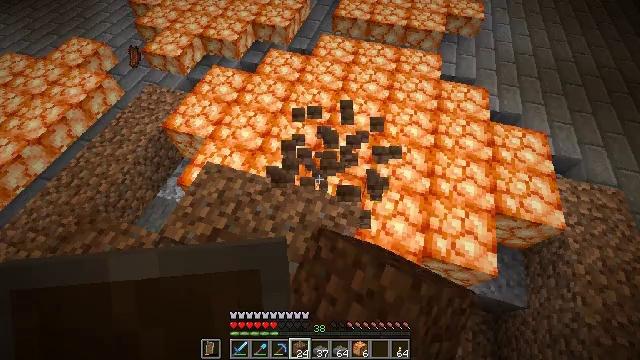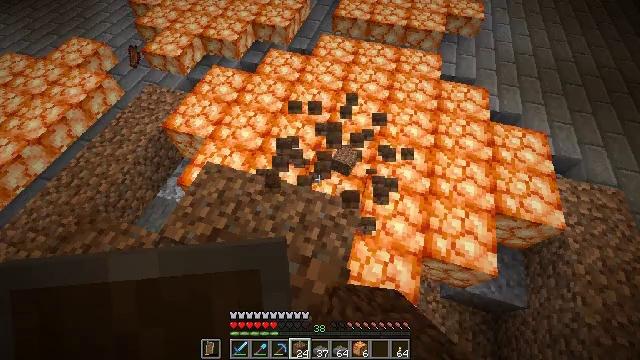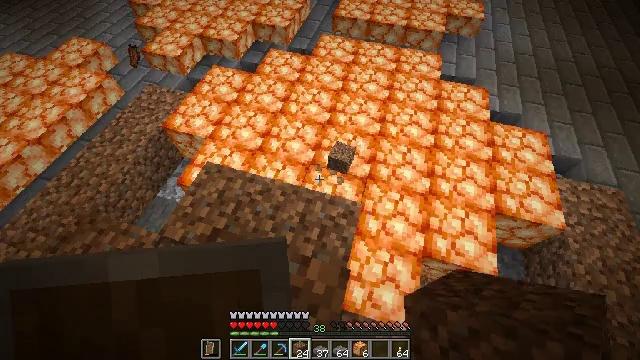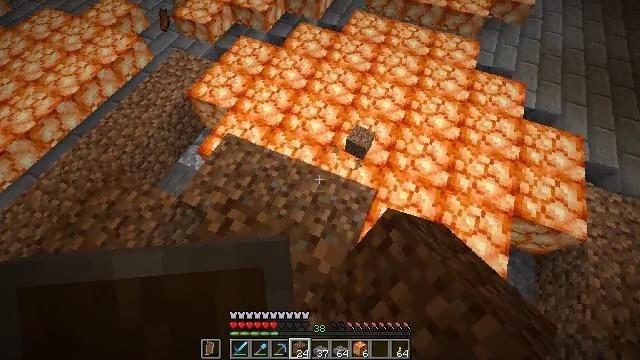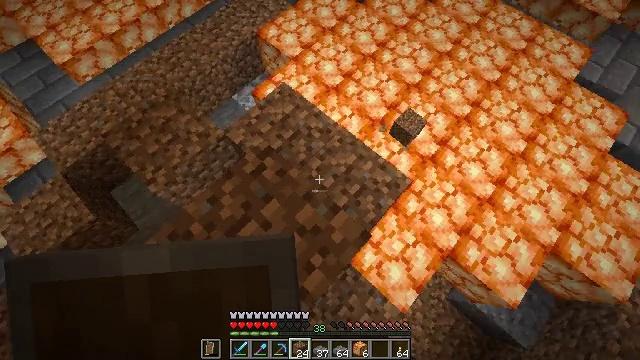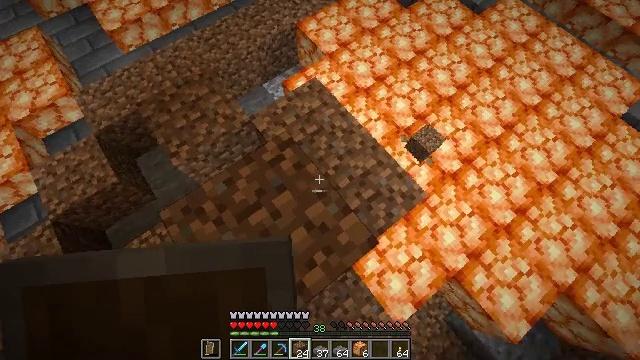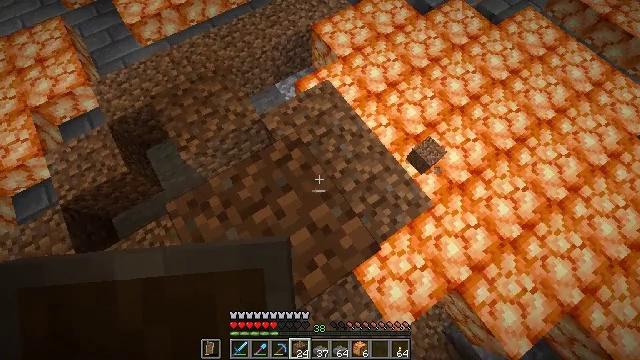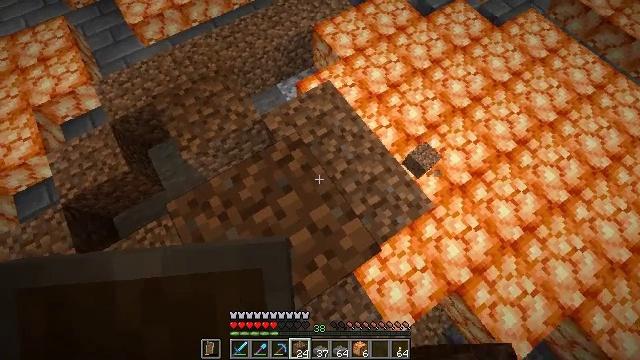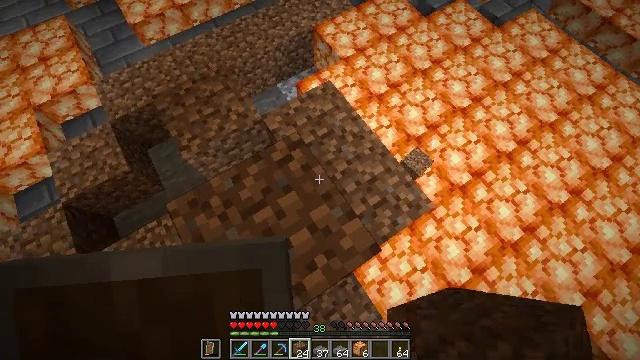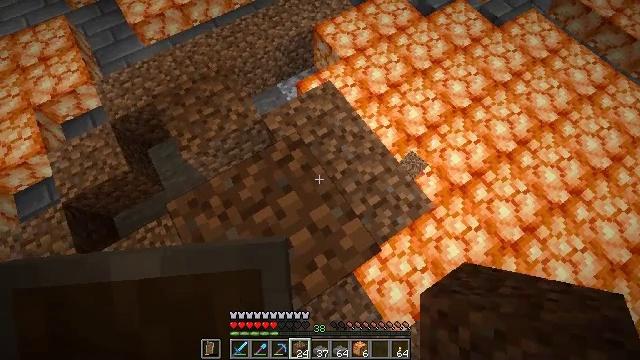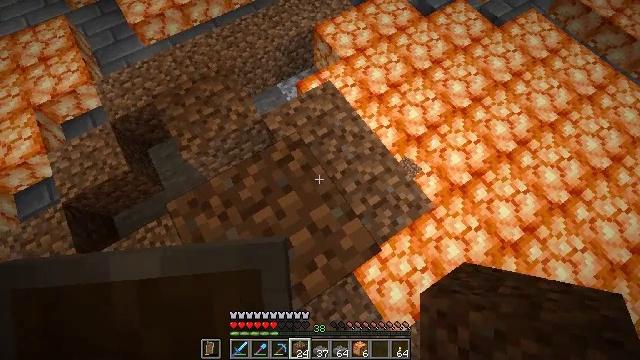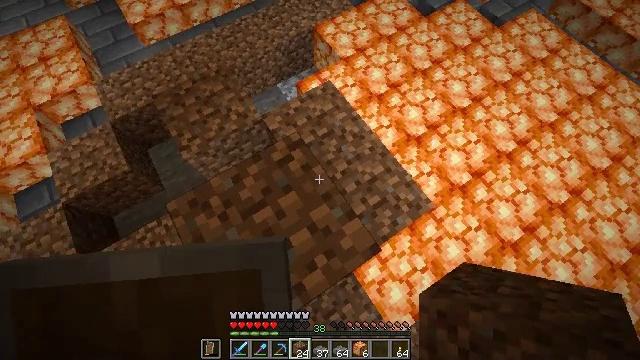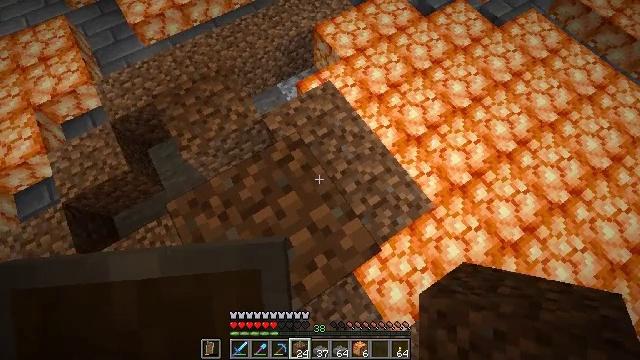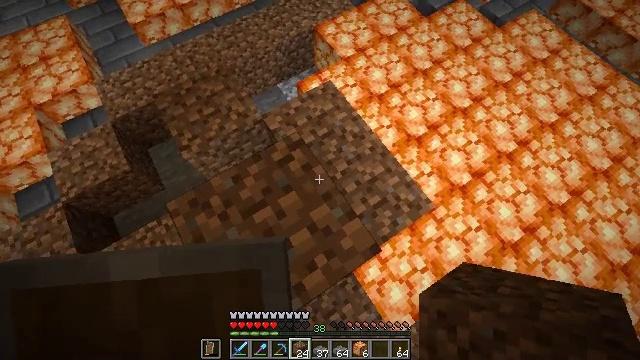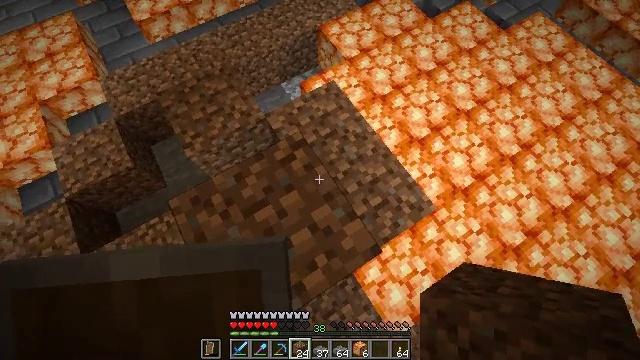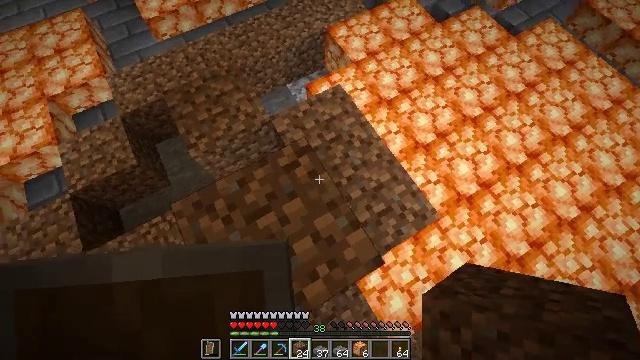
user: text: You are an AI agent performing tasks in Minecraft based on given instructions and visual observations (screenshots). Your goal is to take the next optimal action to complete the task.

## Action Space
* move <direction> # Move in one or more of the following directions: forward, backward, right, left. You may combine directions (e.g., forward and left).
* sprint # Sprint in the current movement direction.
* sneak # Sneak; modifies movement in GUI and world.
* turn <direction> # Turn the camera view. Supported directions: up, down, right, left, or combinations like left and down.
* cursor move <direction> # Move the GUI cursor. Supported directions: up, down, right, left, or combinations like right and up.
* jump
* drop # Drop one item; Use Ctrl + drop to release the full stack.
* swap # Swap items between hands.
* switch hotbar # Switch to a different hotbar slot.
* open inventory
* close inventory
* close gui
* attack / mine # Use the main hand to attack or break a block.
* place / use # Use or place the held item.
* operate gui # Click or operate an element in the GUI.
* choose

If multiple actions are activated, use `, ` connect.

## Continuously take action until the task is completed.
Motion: motion action
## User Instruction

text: Gather shroomlight from the nether.
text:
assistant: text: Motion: attack / mine
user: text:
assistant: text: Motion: attack / mine
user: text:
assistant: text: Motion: turn left and down
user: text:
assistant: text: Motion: turn left and down
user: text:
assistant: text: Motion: turn left
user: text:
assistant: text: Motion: turn left
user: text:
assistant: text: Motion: no_op
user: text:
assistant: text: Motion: no_op
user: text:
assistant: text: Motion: no_op
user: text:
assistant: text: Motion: no_op
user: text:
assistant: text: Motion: no_op
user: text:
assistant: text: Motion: no_op
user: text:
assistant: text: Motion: no_op
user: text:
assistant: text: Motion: turn left
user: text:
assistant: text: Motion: move forward, turn left
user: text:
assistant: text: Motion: move forward
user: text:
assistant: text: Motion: move forward
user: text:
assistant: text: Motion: no_op
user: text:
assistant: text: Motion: no_op
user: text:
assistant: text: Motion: no_op
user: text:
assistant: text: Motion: no_op
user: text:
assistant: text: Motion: no_op
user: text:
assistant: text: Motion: no_op
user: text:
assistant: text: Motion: turn left
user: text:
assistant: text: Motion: turn left and up
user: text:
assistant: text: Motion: turn left and up
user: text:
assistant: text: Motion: turn left and up
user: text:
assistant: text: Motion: turn left and up
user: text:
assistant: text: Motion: turn left and up
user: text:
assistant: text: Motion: turn left and up